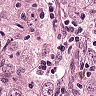
Metastatic tissue present: yes